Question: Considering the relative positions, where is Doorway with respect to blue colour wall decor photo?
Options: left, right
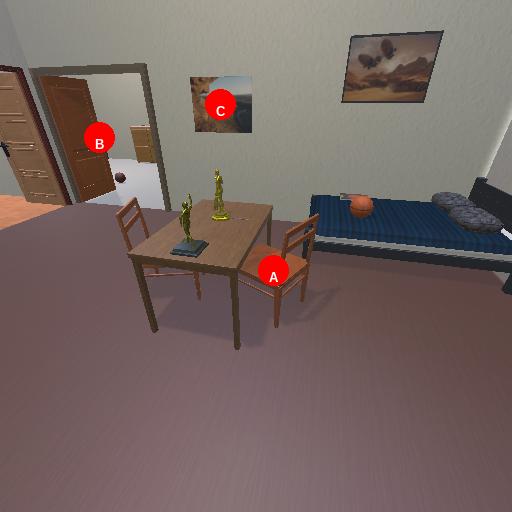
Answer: left